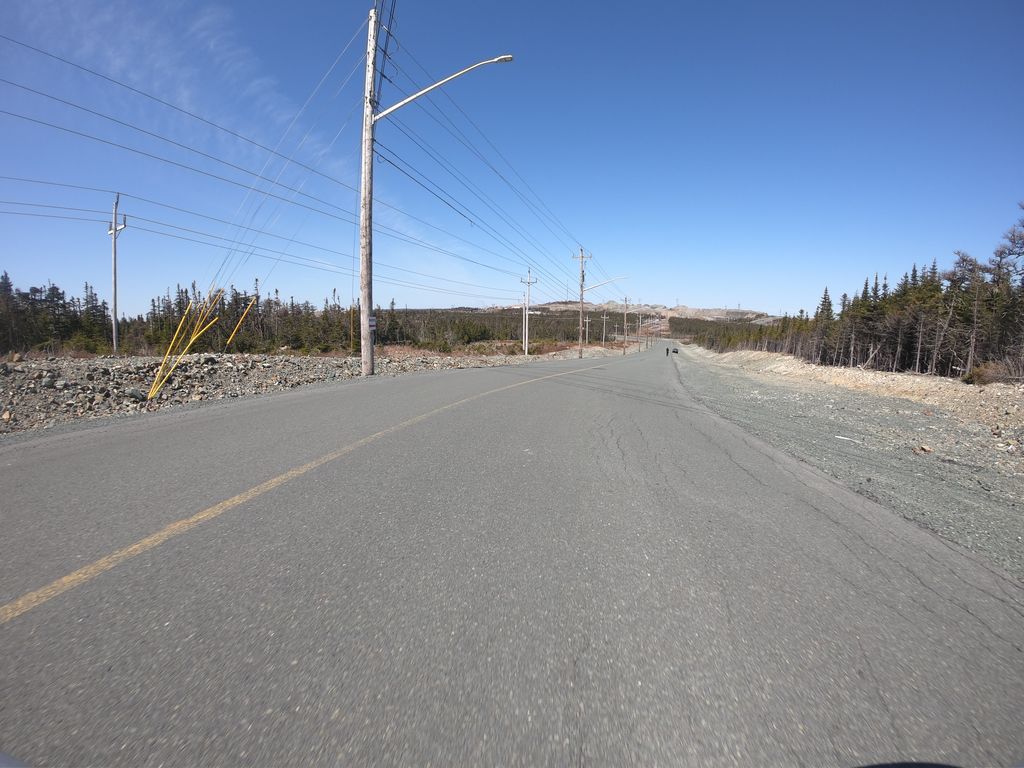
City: st_johns